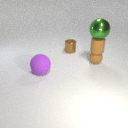
small brown rubber cylinder above small brown rubber sphere